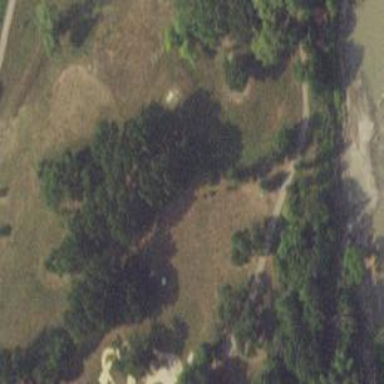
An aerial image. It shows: Disc golf hole.